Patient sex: M
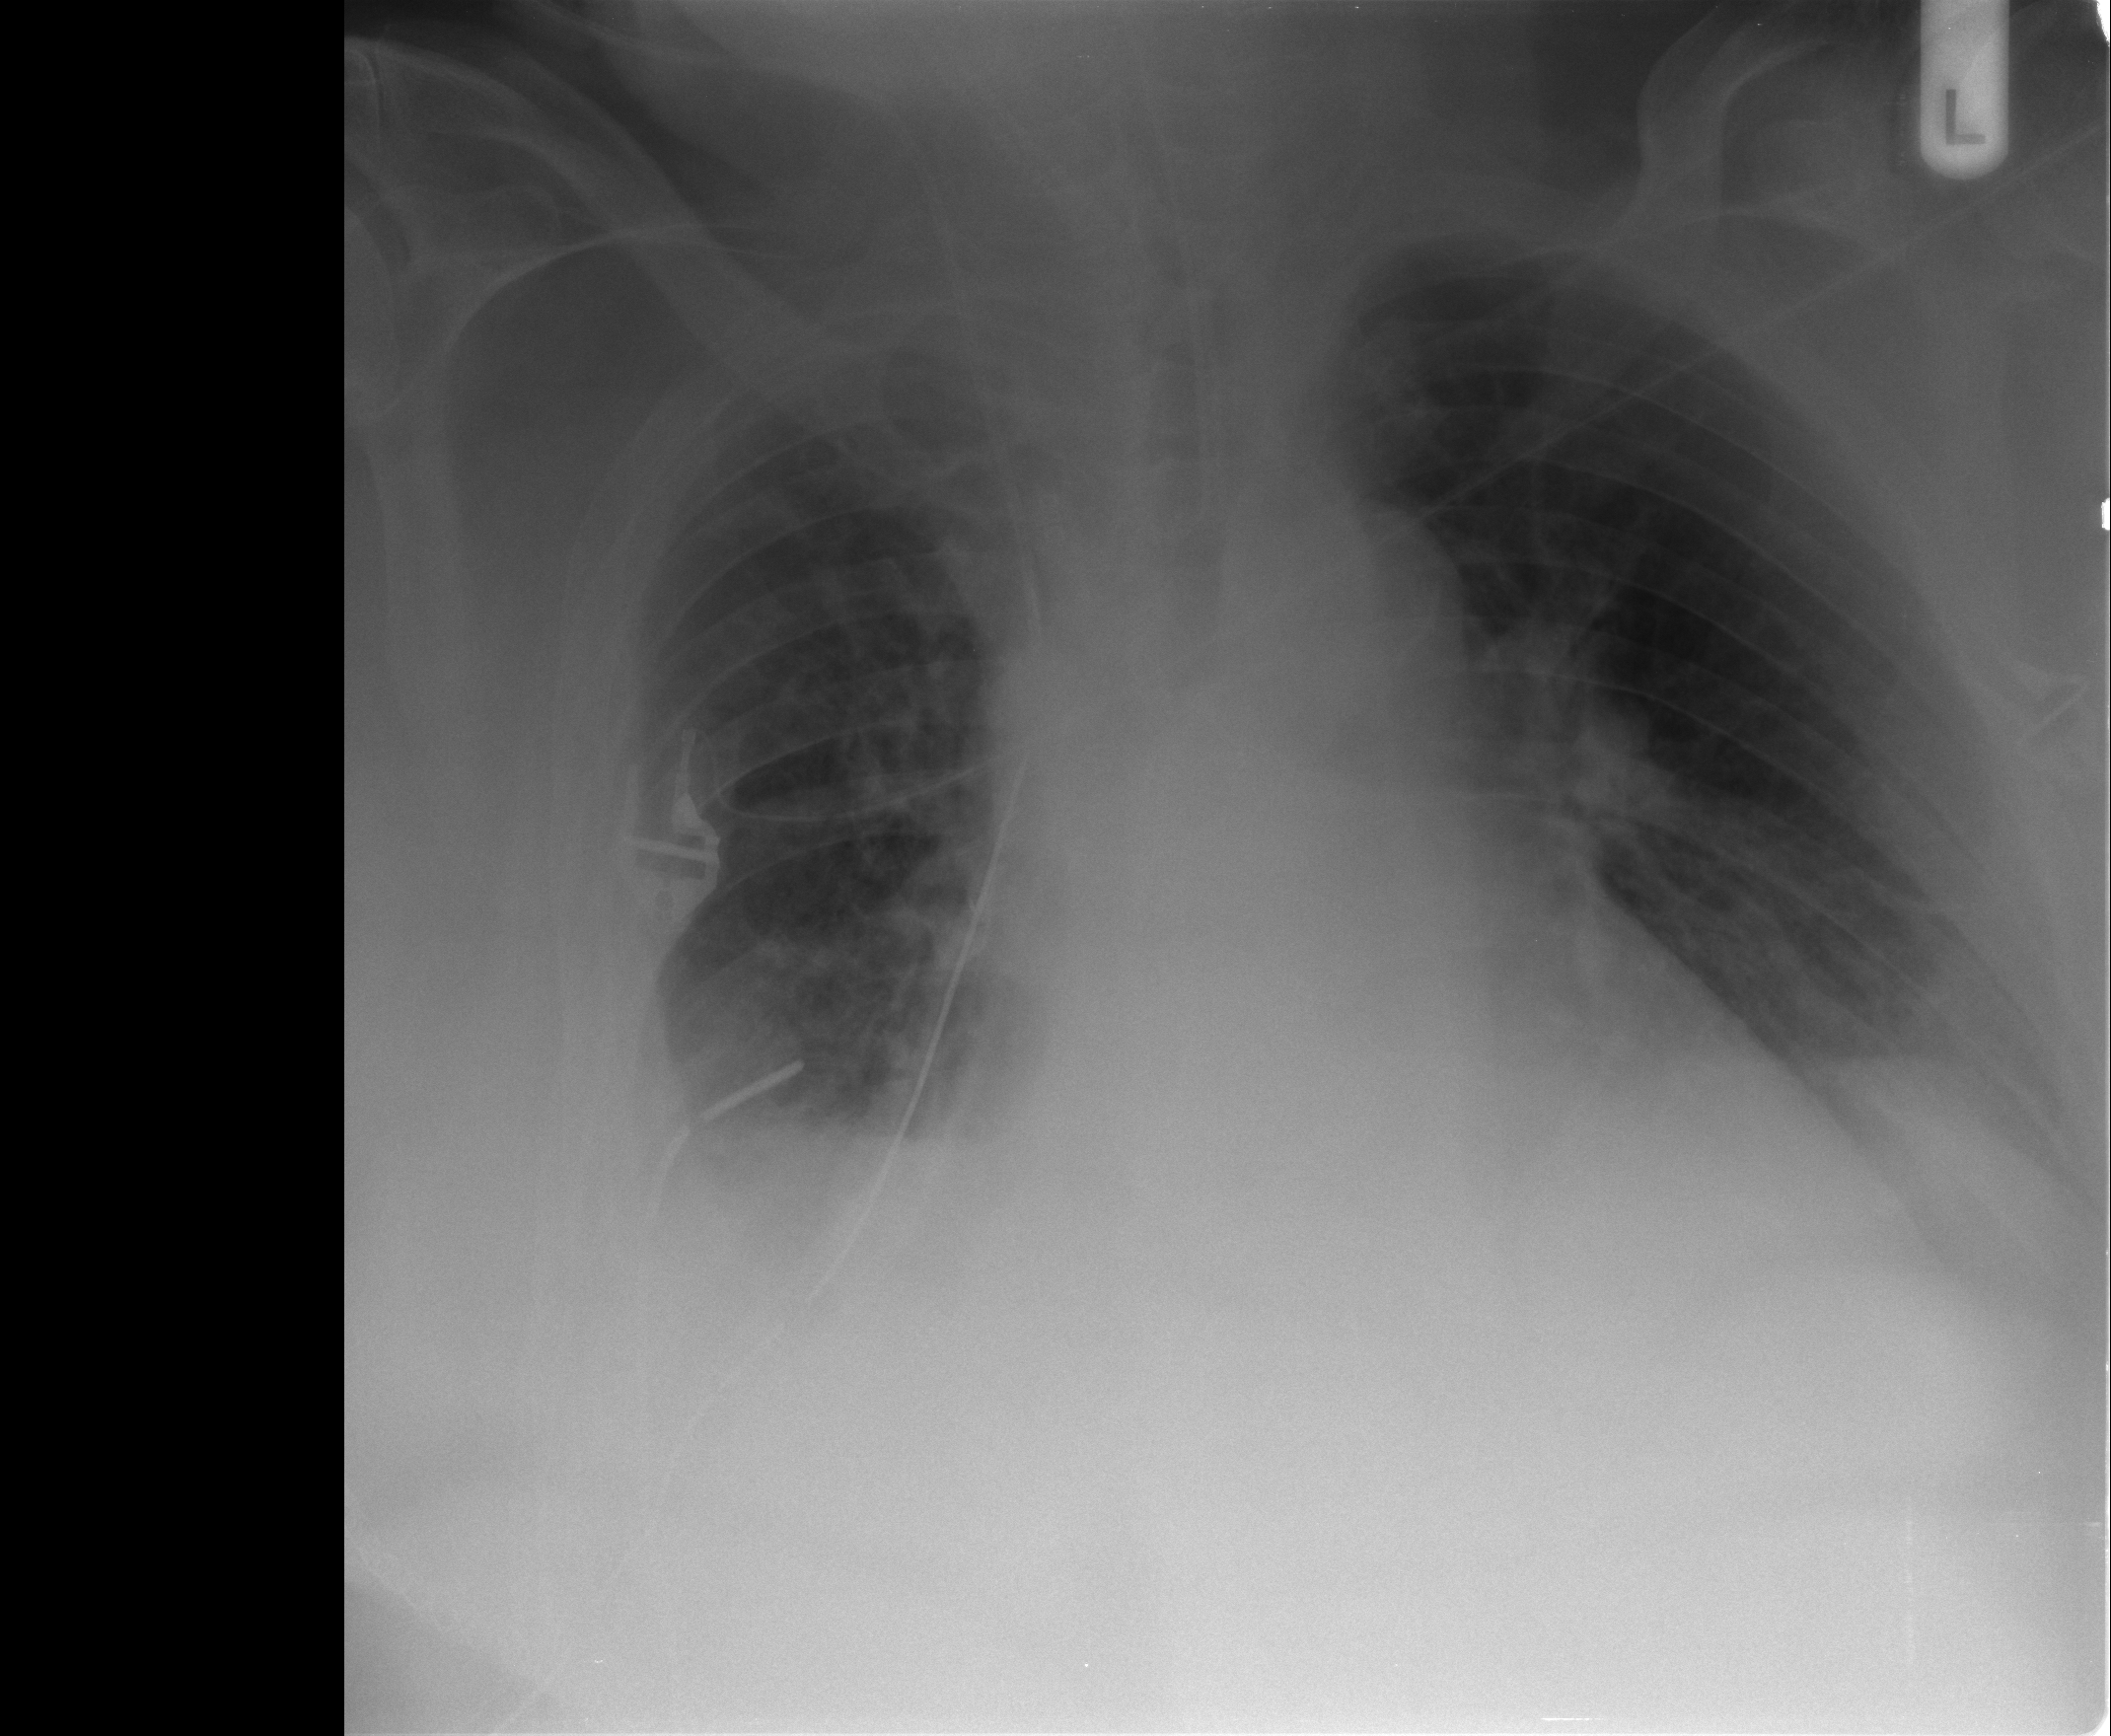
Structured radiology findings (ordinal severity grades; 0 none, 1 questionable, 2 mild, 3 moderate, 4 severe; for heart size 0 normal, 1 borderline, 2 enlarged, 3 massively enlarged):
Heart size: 2
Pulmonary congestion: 0
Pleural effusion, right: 2
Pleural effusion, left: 0
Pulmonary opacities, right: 2
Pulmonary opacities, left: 0
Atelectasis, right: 2
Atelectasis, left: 2